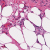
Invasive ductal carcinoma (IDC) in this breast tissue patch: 0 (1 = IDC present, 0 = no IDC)